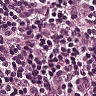
Metastatic tissue present: yes